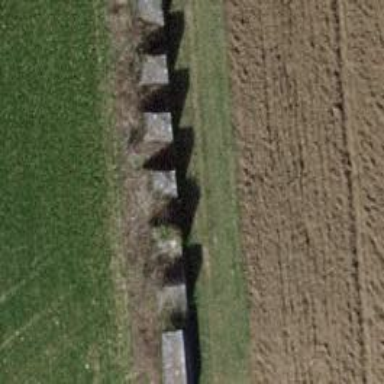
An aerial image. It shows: Block barrier.